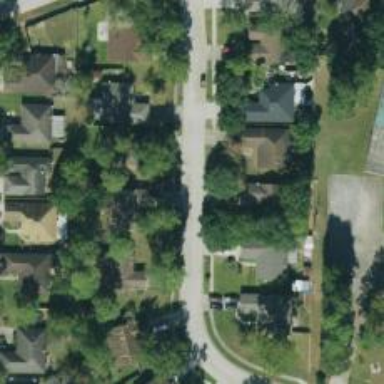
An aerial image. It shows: Residential road with separate sidewalk.